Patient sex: M
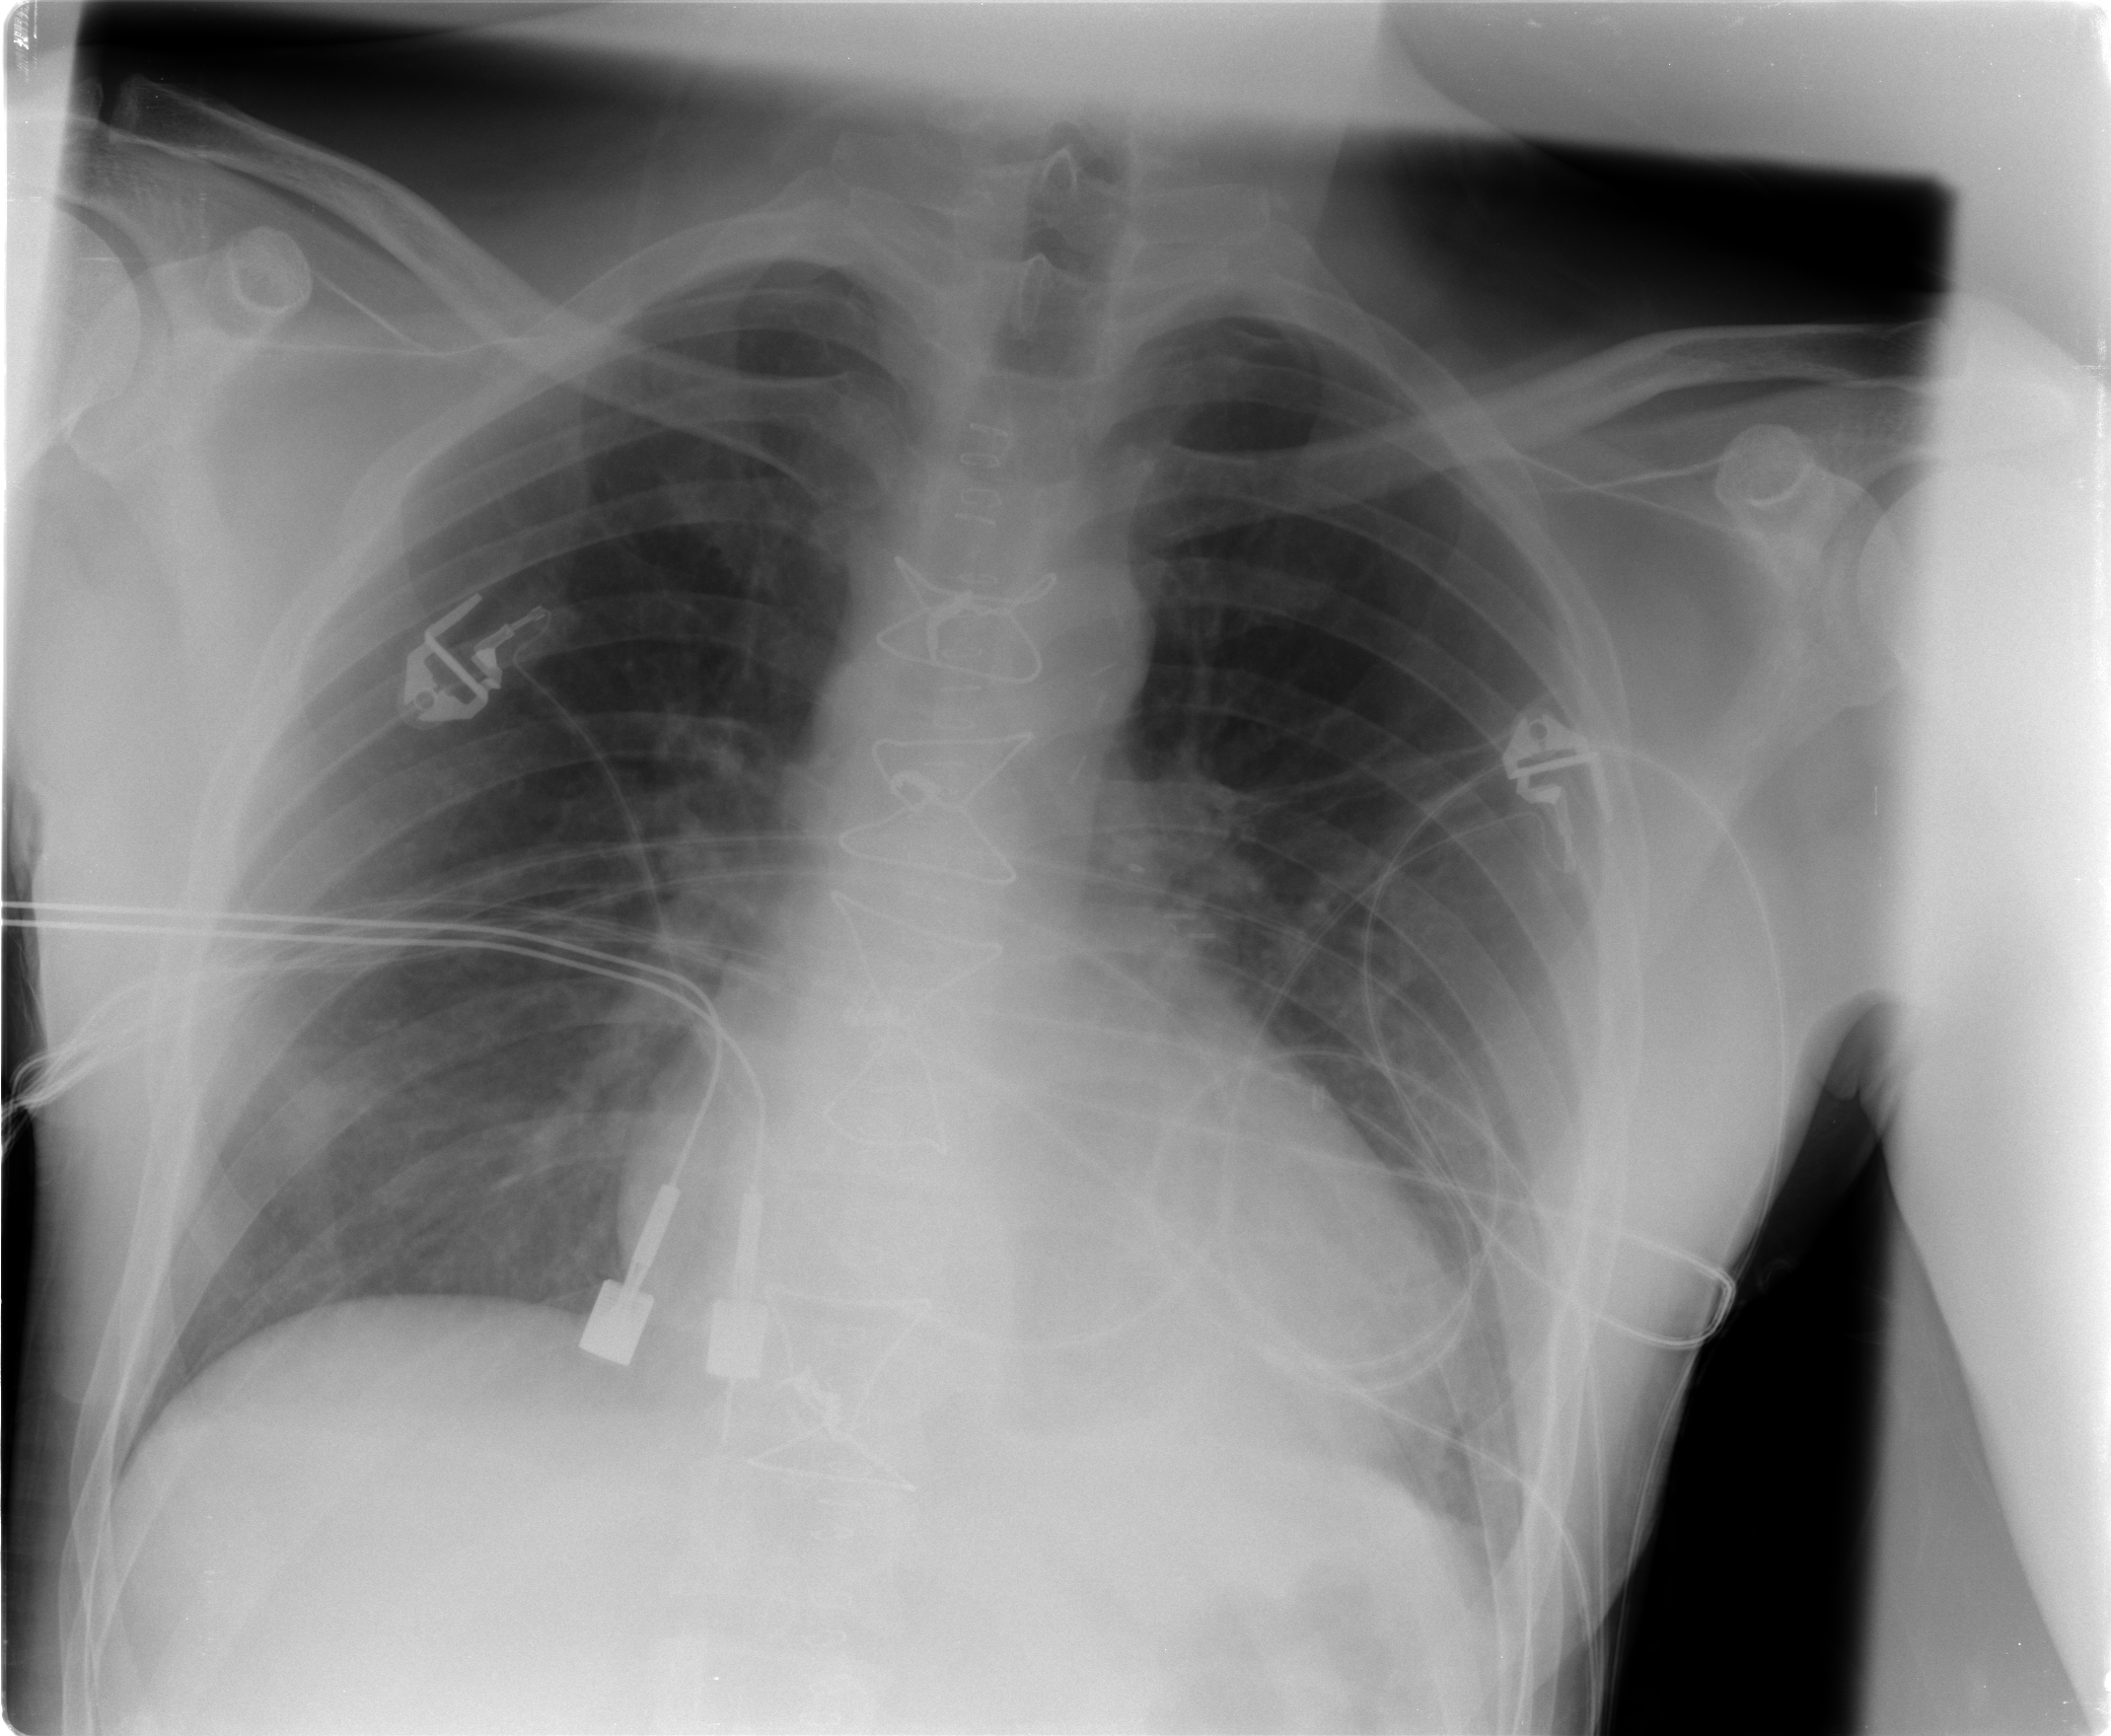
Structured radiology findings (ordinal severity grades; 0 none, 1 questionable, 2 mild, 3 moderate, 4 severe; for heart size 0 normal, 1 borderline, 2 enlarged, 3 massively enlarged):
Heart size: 0
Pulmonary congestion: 0
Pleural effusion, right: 0
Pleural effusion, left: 0
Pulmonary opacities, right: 0
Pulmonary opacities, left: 0
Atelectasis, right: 0
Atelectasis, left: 1